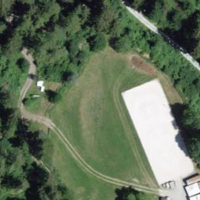
EUNIS habitat code: 43
Species observed at this site:
Impatiens parviflora